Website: lowes
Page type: newsletter-management
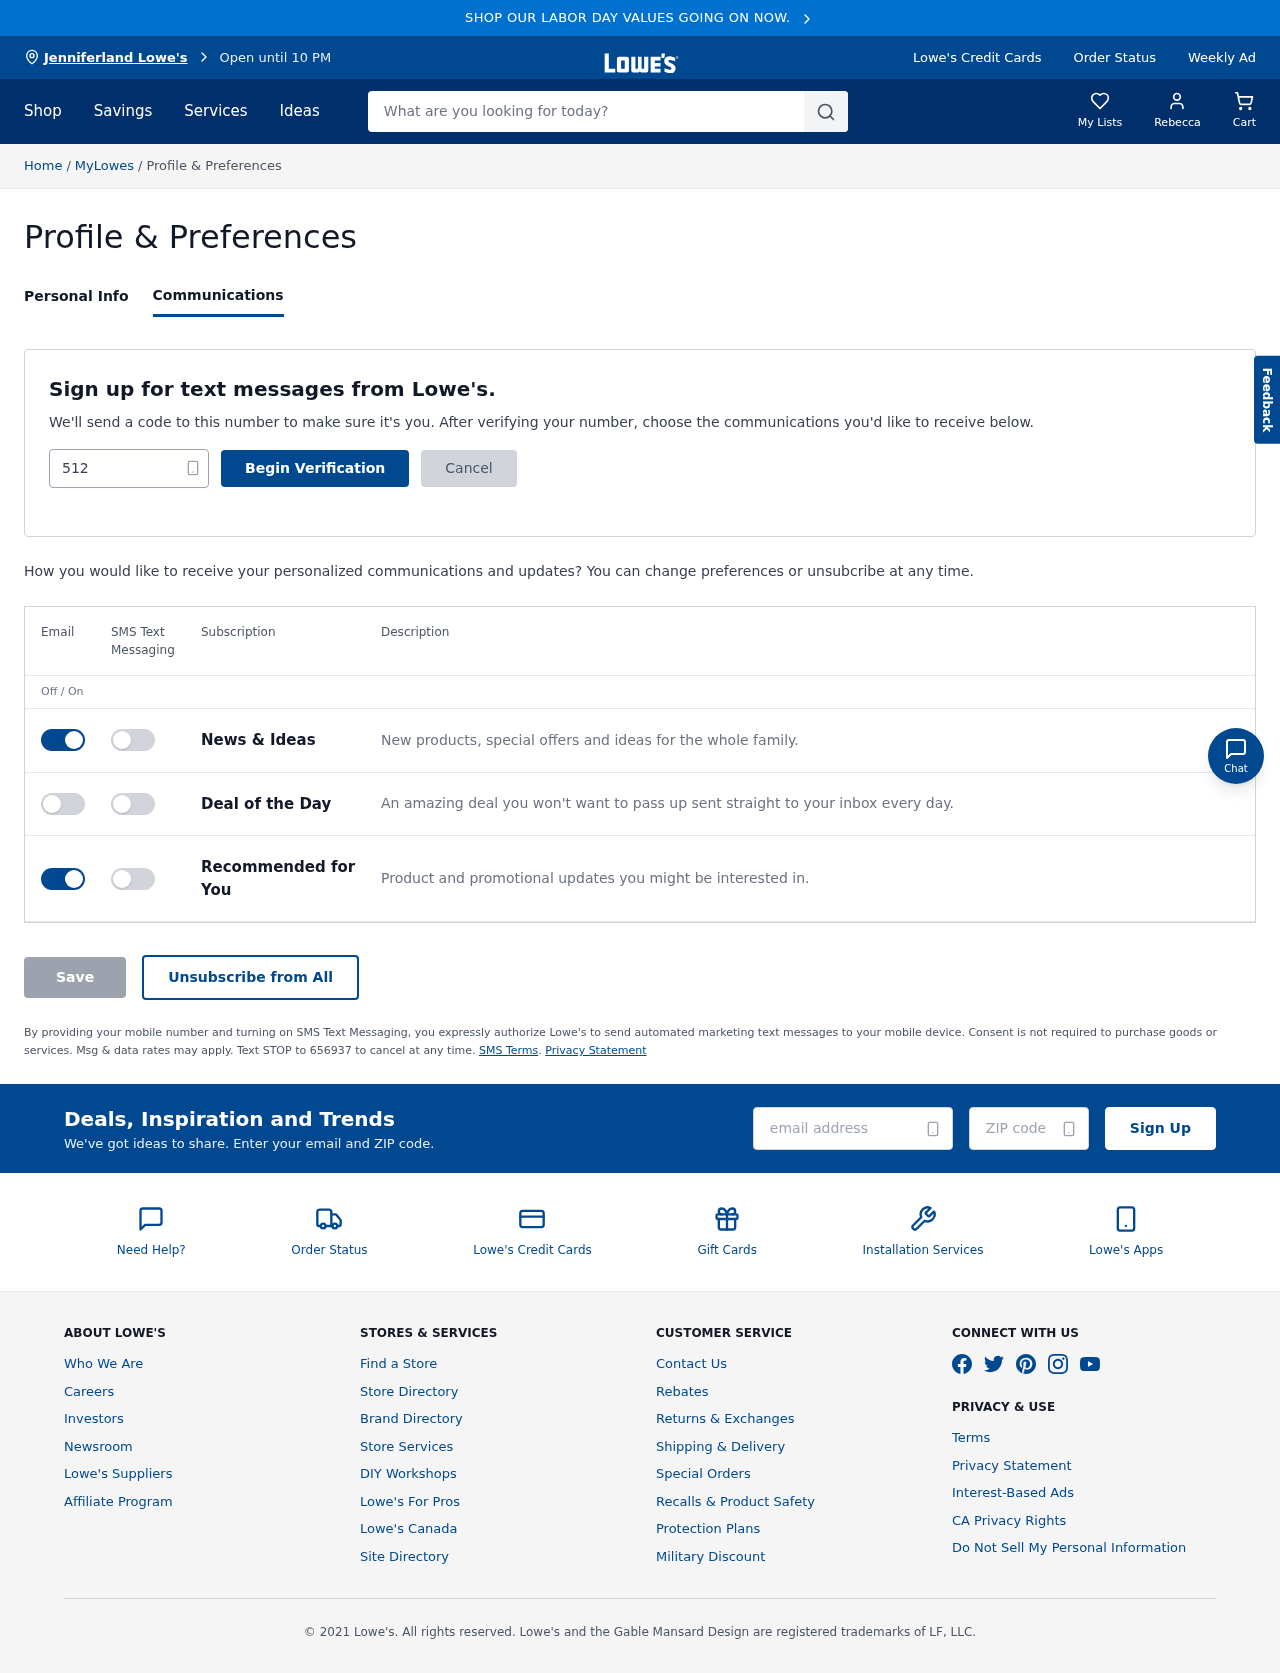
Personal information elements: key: PII_CITY
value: Jenniferland Lowe's
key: PII_EMAIL
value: rebeccacabrera@hotmail.com
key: PII_FIRSTNAME
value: Rebecca
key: PII_PHONE
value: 5125478583
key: PII_POSTCODE
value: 90014
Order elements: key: ORDER_NUM_ITEMS
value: Cart
Search elements: key: HEADER_SEARCH
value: What are you looking for today?